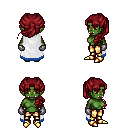
a pixel art fantasy rpg character, female body template, orc, green skin, white trimmed cape, gold greaves, brunette princess hairstyle, metal gloves, gold boots, four views (front, back, left, right), 2x2 character sprite sheet, small pixel art, hard edges, no anti-aliasing